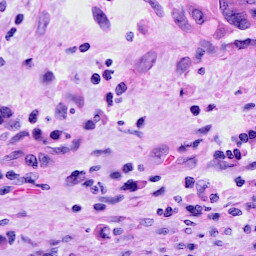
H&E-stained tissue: Cervix